Question: Find a screen from my report attached.
It is an AreaChart with a category dataset in a multiple axis chart.
The Y Axis is well formed.
The X Axis is not.
The X Axis is based on a Timestamp field.
Can I configure the TickCount in iReport?
The X Axis has to be exploded like Y axis.
I'm working with actual iReport and don't have permission to use Java.
thx and Best regards
Christian

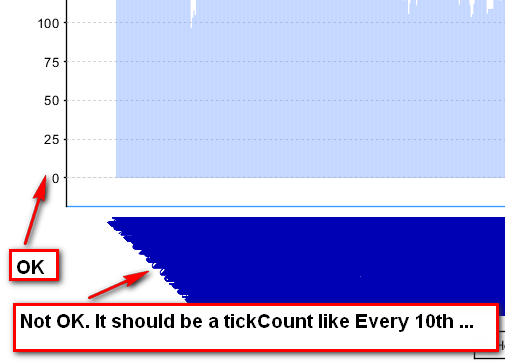
Answer: Sometimes, un-checking and re-checking the tick-mark buttons in the chart's properties window will work..